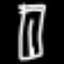
Label: pants